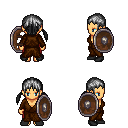
a pixel art fantasy rpg character, female body template, human, tanned skin, brown robe, red pants, gray twin-tailed hairstyle, black shoes, shield, four views (front, back, left, right), 2x2 character sprite sheet, small pixel art, hard edges, no anti-aliasing